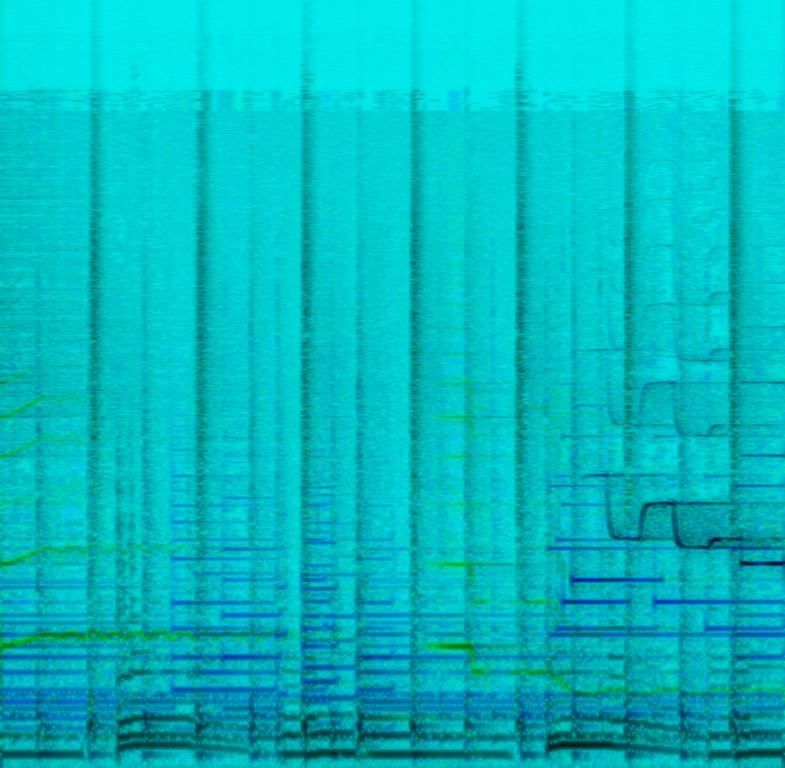
A male vocalist sings this Soft Rock. The tempo is slow with electronic arrangements,steady drumming, groovy bass line , and syncopated keyboard harmony. The background instruments play a dissonant melody. This song is a mellow, youthful, punchy, buoyant, Soft Rock.